Question: I'm generating a MS Word document with OpenXml package in C#. Many times I've seen this erorr message:

This error message is pretty useless: all it says the problem is in footer. Most of the times it says the error is on line 1, char 1.
I usually find the problem, but it takes too much time by going back and forth.
Are there any tools/techniques that can help with debugging such errors? Show a better error, like you are trying to add a Text outwith of a Run, or something like that?
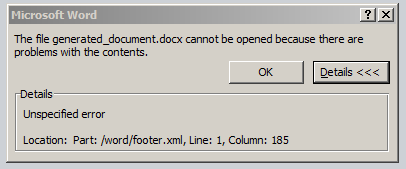
Answer: After poking a bit more online, I found tools that eased the pain. Even made a blog post about it: <URL>
The basics are here:
1. There is OpenXmlValidator class. Use it like this: http://msdn.microsoft.com/en-us/library/office/bb497334%28v=office.15%29.aspx
2. There is Open Xml Package Explorer for VSCode - use it for manual tweaking of your stuff and slightly better error messages.
If you know other(better) ways, please let me know!